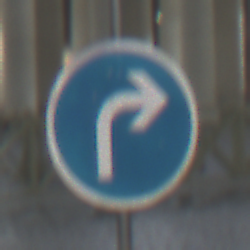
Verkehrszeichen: VorgeschriebeneFahrtrichtungRechts
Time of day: Night
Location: Outdoor (Urban)
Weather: PartlyCloudy
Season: NotSpecified
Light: Artificial